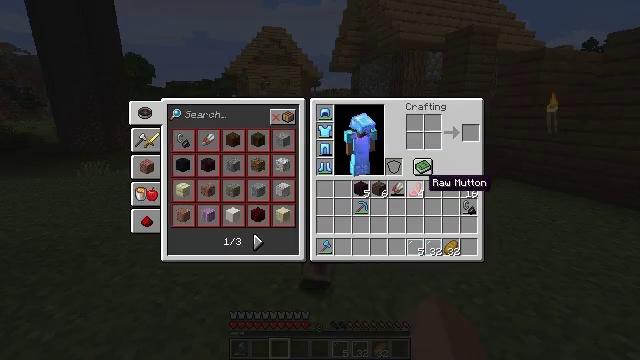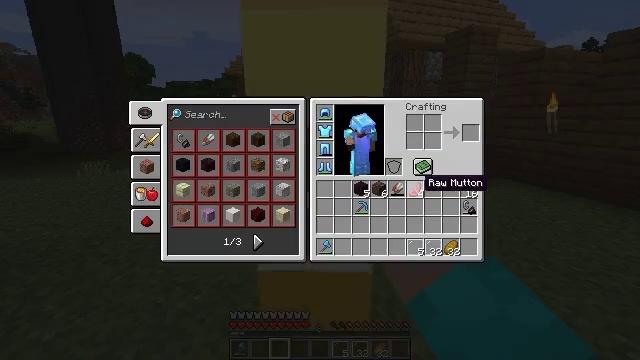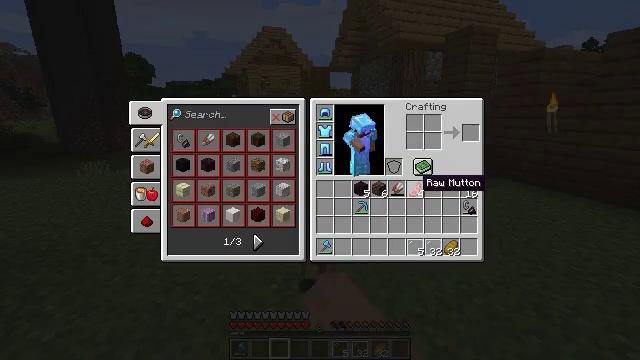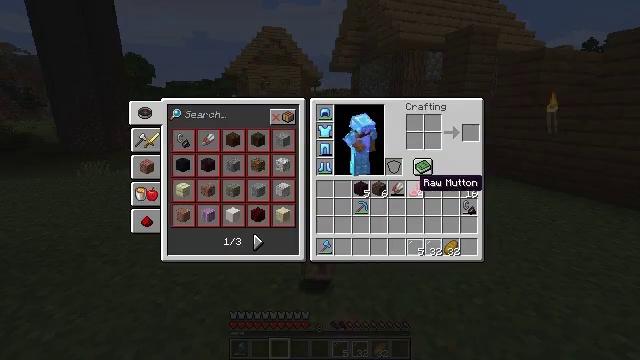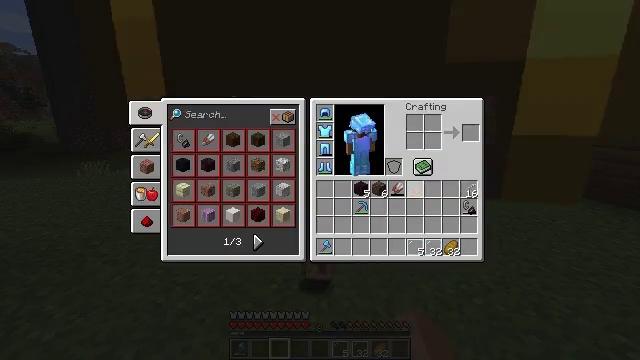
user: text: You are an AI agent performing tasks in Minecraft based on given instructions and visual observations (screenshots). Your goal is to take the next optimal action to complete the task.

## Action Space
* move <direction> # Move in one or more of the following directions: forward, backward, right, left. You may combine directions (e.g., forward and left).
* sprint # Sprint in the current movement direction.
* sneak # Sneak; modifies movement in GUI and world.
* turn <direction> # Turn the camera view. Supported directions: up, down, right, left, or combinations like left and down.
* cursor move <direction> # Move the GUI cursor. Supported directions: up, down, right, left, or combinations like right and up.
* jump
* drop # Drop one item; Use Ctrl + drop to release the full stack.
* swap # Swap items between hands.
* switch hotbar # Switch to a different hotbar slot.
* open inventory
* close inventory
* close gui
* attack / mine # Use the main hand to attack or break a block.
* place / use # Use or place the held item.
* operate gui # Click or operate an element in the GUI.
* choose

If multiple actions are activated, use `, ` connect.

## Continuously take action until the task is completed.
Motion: motion action
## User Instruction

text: Drop a golden helmet.
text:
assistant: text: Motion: sprint, drop, open gui
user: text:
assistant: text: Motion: sprint, drop
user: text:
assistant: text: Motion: sprint
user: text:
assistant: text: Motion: sprint, drop
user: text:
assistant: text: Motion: sprint, drop